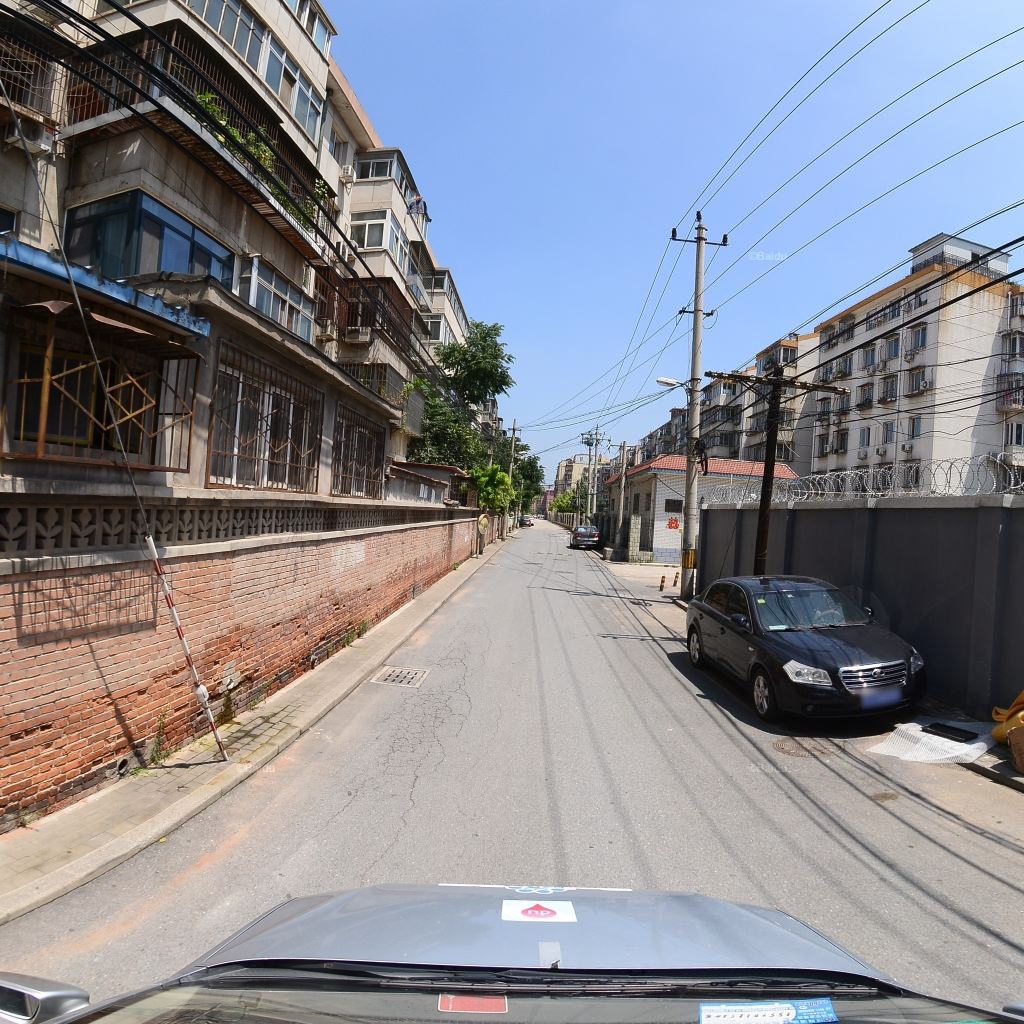
Region: Fengtai
Road damage annotations: alligator crack